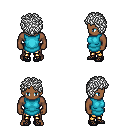
a pixel art fantasy rpg character, male body template, human, dark skin, teal tunic, gold greaves, white curly afro hairstyle, ghillies, four views (front, back, left, right), 2x2 character sprite sheet, small pixel art, hard edges, no anti-aliasing